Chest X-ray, PA view. Patient: 41 years old, sex F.
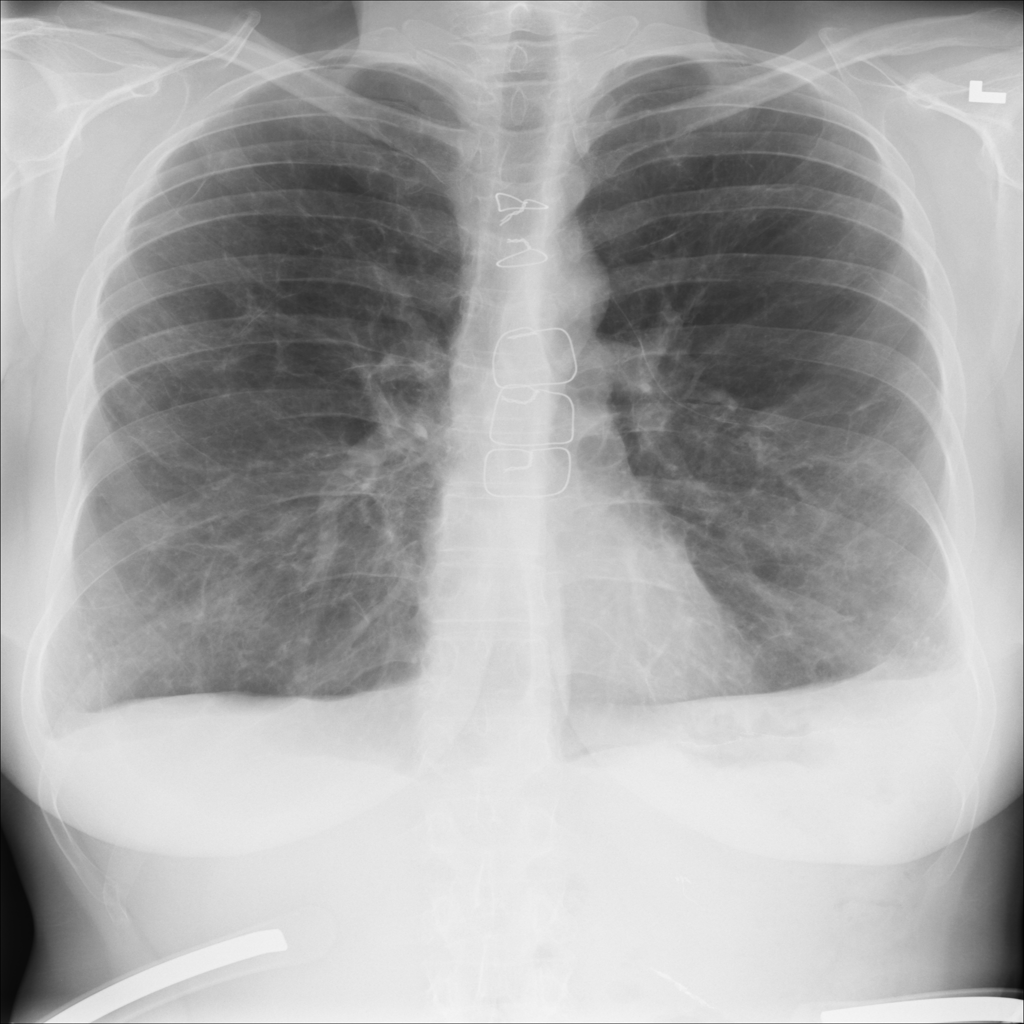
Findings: No Finding